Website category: university
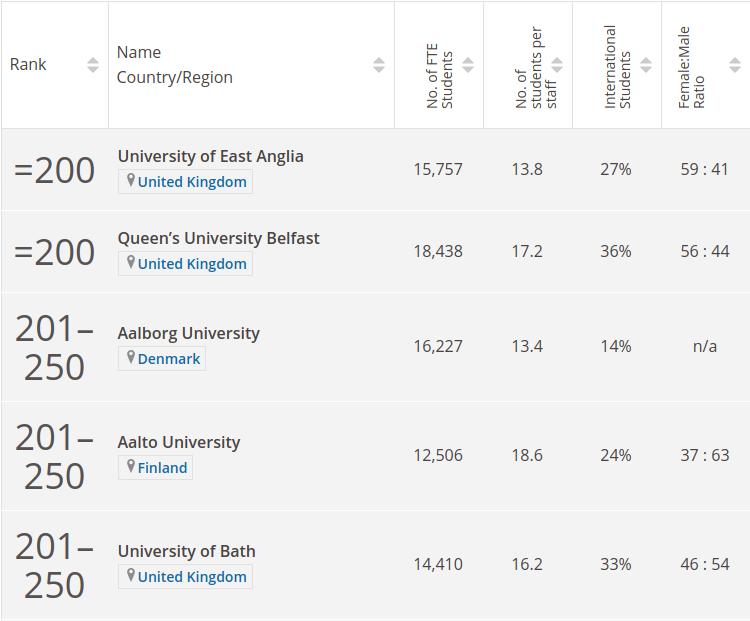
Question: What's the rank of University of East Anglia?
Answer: =200

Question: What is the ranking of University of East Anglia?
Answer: =200

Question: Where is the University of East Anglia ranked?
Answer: =200

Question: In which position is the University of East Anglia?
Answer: =200

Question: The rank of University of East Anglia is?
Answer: =200

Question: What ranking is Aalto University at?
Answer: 201250

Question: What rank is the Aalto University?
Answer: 201250

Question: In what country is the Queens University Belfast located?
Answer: United Kingdom

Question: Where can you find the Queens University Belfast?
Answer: United Kingdom

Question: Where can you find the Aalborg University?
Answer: Denmark

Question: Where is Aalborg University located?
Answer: Denmark

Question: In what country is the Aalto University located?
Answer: Finland

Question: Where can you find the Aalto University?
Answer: Finland

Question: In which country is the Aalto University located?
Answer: Finland

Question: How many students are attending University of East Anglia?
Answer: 15,757

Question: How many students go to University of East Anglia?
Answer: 15,757

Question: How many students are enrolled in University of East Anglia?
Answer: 15,757

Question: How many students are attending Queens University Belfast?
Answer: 18,438

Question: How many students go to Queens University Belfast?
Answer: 18,438

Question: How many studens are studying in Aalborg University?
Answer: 16,227

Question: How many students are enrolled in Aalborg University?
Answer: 16,227

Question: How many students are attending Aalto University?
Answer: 12,506

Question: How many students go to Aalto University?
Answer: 12,506

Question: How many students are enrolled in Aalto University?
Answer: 12,506

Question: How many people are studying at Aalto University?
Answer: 12,506

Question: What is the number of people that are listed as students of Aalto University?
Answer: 12,506

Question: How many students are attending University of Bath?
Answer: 14,410

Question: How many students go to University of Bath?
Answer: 14,410

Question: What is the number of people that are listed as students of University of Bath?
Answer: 14,410

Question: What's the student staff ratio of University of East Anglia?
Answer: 13.8

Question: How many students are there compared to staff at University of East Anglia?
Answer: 13.8

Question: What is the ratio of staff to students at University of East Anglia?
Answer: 13.8

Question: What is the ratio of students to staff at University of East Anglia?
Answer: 13.8

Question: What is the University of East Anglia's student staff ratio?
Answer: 13.8

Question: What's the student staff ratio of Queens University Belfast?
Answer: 17.2

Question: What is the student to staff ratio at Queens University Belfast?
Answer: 17.2

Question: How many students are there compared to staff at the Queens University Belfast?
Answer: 17.2

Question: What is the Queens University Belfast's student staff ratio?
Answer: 17.2

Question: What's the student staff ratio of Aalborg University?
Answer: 13.4

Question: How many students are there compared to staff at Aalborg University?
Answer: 13.4

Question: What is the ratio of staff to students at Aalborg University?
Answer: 13.4

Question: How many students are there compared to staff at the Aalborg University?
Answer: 13.4

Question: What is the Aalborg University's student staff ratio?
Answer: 13.4

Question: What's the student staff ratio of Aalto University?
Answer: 18.6

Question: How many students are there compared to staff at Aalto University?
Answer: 18.6

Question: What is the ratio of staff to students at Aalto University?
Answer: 18.6

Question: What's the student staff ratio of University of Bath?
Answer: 16.2

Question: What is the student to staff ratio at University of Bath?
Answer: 16.2

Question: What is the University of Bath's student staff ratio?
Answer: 16.2

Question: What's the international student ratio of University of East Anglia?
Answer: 27%

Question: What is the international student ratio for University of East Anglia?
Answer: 27%

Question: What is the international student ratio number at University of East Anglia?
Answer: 27%

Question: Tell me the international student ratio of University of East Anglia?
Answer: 27%

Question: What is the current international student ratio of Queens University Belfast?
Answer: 36%

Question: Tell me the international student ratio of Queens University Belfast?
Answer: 36%

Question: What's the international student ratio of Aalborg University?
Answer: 14%

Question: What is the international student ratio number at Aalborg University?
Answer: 14%

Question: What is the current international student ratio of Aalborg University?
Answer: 14%

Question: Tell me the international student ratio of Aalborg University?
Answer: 14%

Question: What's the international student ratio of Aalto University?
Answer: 24%

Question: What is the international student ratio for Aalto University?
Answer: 24%

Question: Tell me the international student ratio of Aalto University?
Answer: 24%

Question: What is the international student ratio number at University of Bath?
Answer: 33%

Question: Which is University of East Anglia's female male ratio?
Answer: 59 : 41